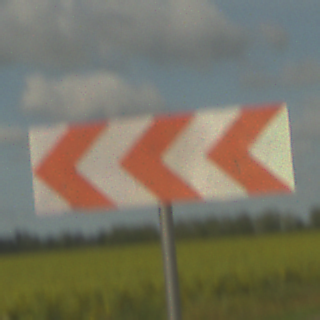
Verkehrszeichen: RichtungstafelnInKurvenGrossRechts
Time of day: Midday
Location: Outdoor (RoadRail)
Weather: PartlyCloudy
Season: NotSpecified
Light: Natural